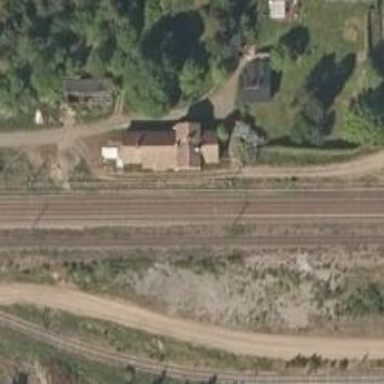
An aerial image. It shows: Site related to railway infrastructure.